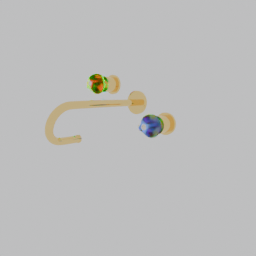
Label: appliances